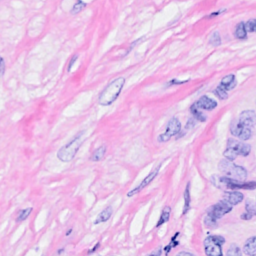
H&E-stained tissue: Breast